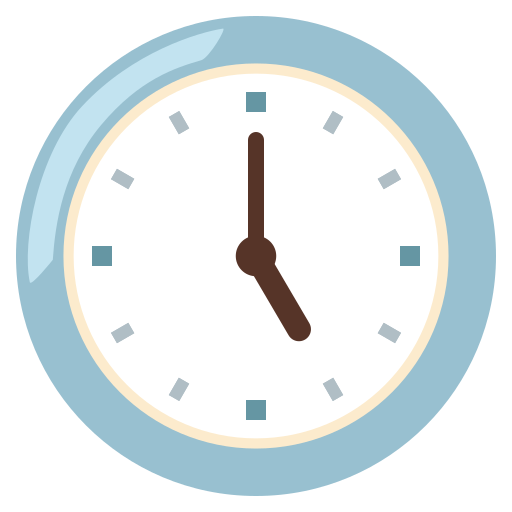
Emoji: 🕔